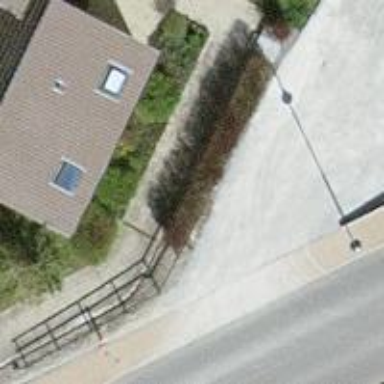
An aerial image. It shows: Fence is in the image.